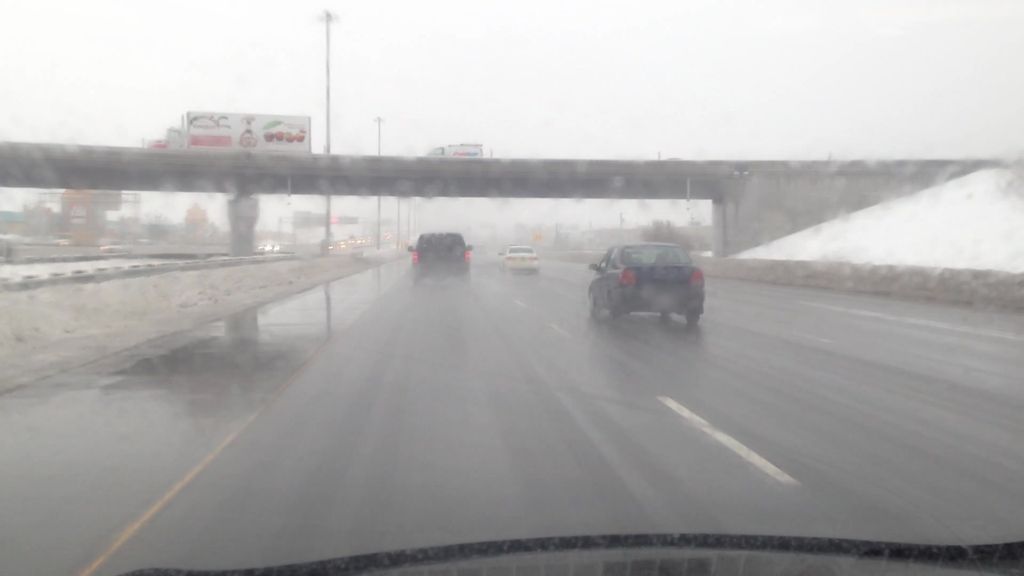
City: montreal